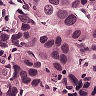
Metastatic tissue present: yes